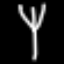
Label: fork